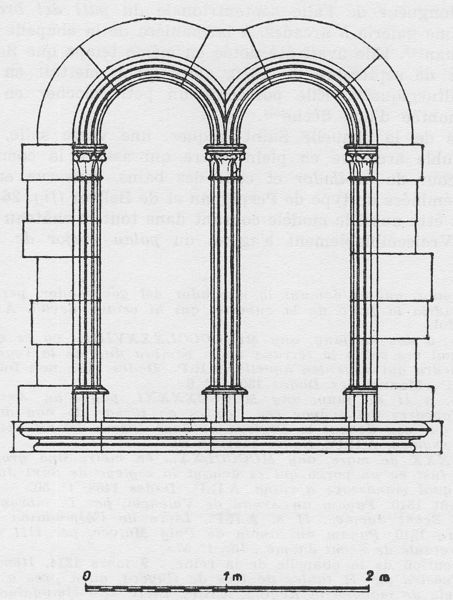
Titel: Château des Rois de Majorque; Schloss der Könige von Mallorca
Künstler: Ramon Pau
Standort:  ();  ()
Schlagwörter: fenster, skizze, säule, säulen, weiss, zeichnung, architektur, stein, steine, rund, bogen, grafik, linien, rundbogen, stufe, striche, tor, bögen, antike, linie, schwarz weiß, strich, entwurf, kapitell, sims, gesims, ionisch, romanik, kanneluren, plan, basis, geometrie, legende, scha, massstab, aufriss, massangabe, bauplan, fundament, gemauert, mass, skala, maße, doppelfenster, planung, meter, messen, säuke, schem, mittelsäule, centimeter